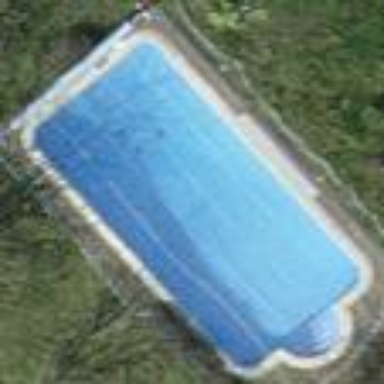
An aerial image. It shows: Swimming pool located in leisure land.